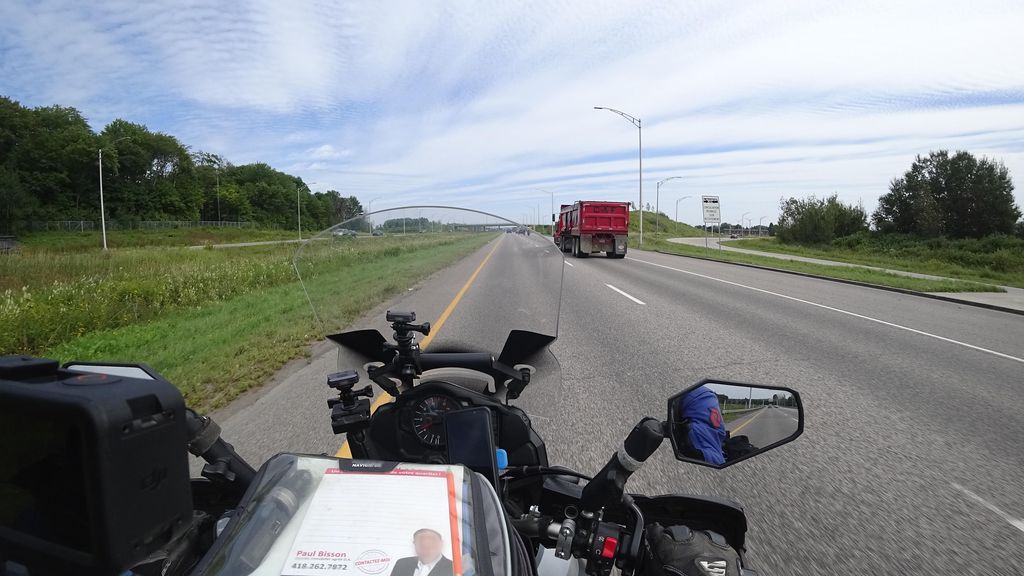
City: quebec_city